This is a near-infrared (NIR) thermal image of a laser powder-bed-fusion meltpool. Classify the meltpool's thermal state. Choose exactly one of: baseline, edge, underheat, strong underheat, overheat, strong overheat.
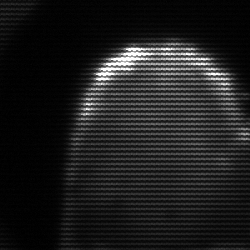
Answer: edge